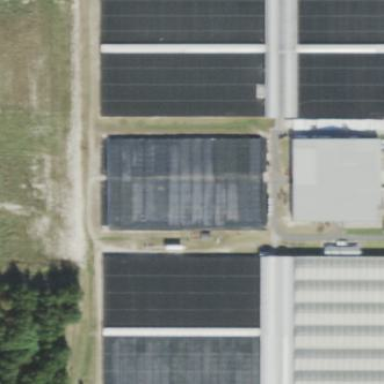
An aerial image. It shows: Greenhouse used for horticulture.